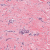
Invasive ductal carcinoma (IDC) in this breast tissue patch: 0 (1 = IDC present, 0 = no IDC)